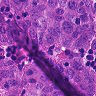
Metastatic tissue present: yes